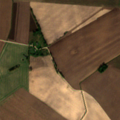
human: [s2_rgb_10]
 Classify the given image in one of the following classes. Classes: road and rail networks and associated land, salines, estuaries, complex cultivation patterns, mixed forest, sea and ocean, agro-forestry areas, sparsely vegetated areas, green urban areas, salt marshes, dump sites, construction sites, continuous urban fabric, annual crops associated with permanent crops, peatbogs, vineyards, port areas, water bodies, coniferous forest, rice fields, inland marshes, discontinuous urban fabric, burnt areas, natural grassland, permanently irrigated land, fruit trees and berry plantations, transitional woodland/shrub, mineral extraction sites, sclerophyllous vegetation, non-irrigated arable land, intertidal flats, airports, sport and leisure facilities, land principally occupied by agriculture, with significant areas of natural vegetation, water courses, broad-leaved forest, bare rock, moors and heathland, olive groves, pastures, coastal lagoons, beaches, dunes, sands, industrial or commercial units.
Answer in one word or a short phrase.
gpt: non-irrigated arable land